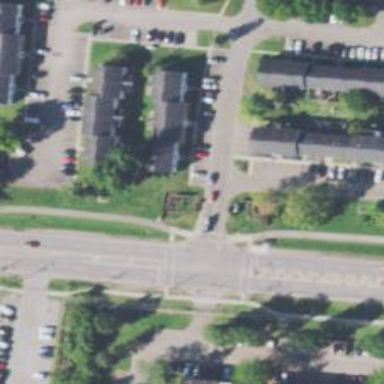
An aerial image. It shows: Crossing on cycleway.